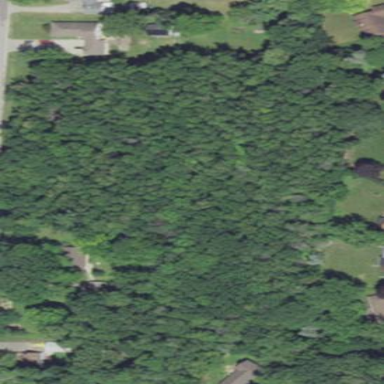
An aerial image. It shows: Landscape covered with trees.